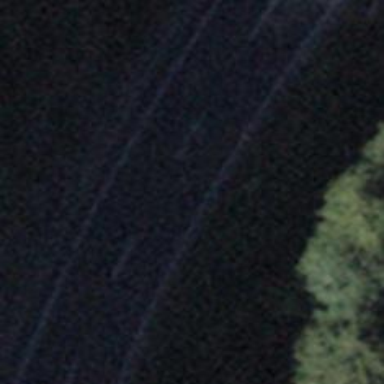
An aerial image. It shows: Primary highway.